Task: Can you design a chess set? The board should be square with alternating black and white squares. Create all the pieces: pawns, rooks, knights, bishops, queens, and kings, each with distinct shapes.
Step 4436:
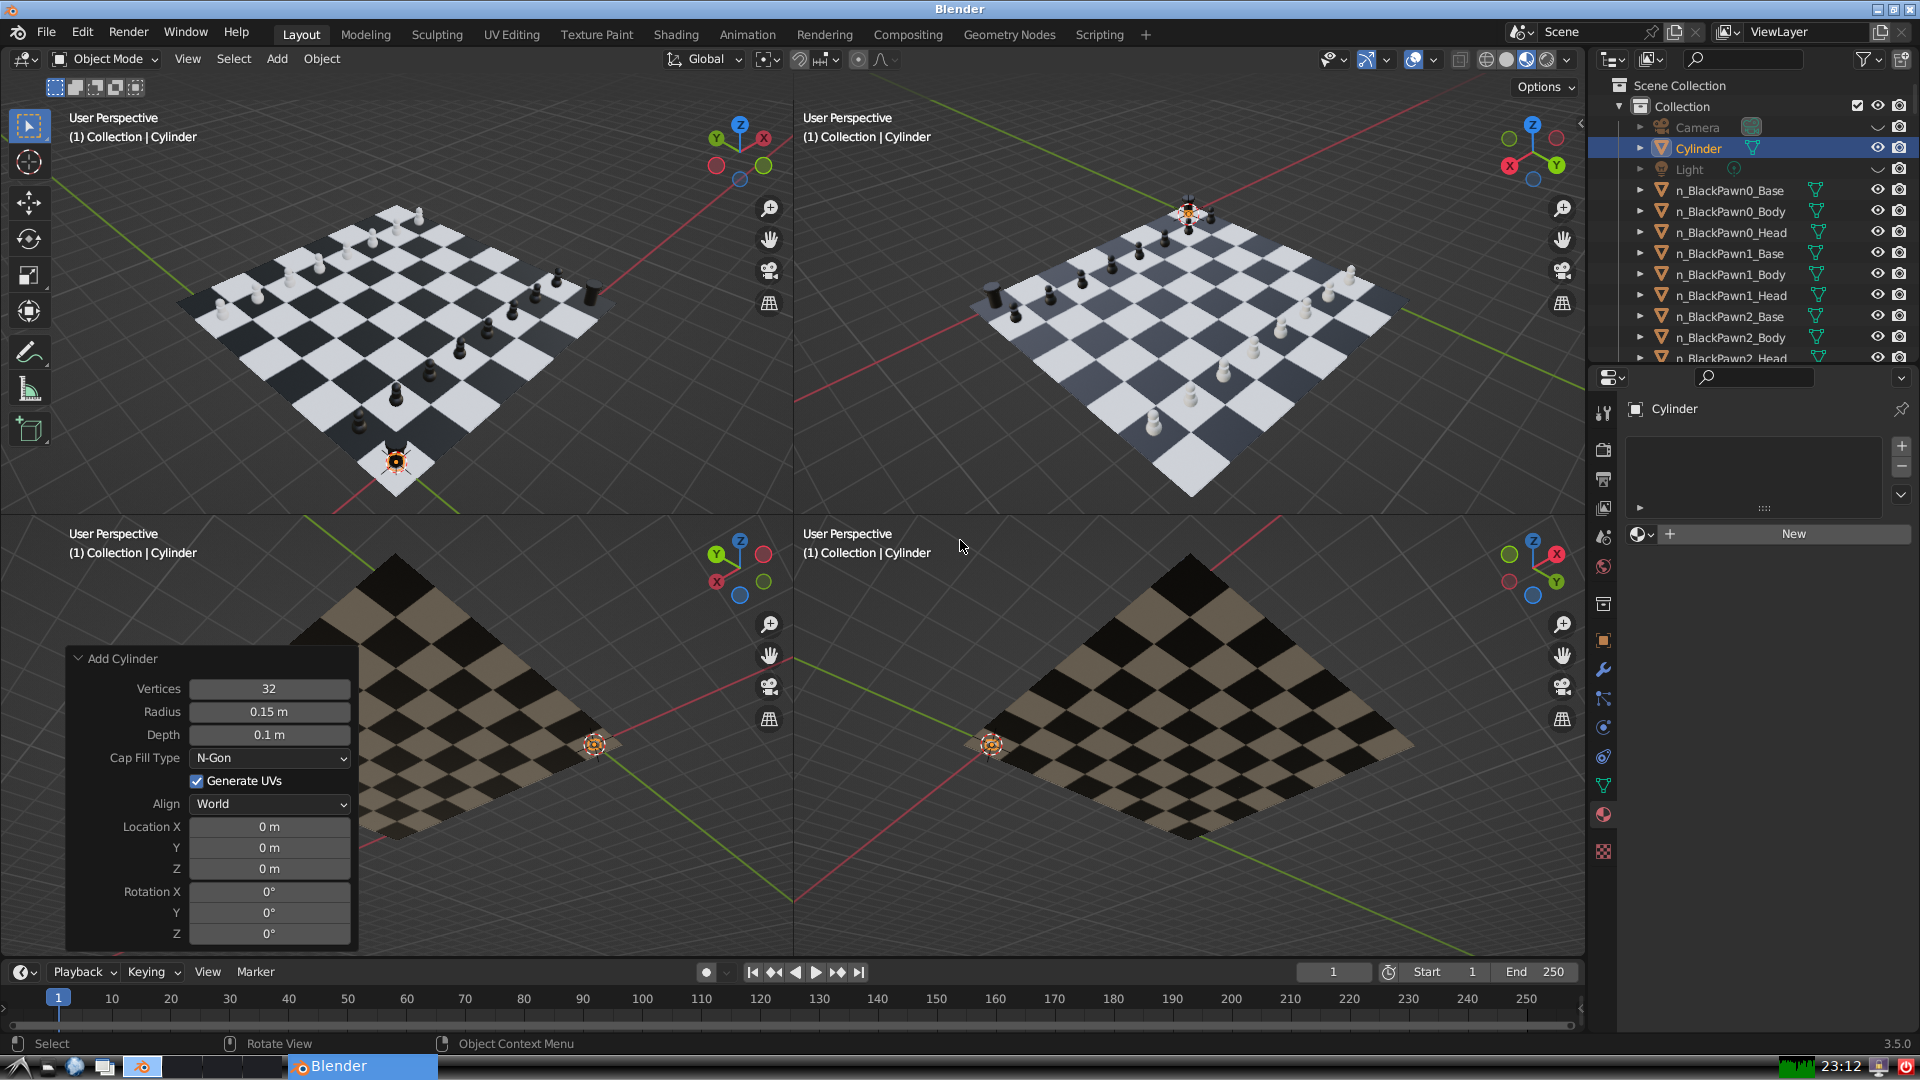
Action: {"mouse_move": [270, 731]}